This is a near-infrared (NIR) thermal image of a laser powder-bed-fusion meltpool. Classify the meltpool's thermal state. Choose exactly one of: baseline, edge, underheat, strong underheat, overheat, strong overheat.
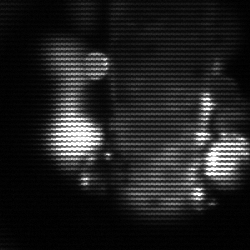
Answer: strong underheat